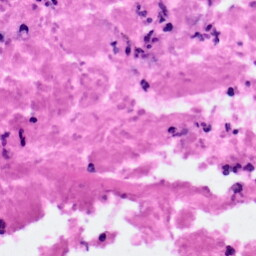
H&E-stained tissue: Pancreatic